Question: I'm trying to get robolectic junit tests workin in Android Studio. I've downloaded this sample <URL> and selected "Import non-android Studio project", and selected the top level 'build.gradle' file.
So here is a path to a test file which looks correct to me:
'''
robolectric-samples/android-api-21/src/test/java/com/example/activity/MainActivityTest.java
'''
But in android studio there is no sign of the *Test.java files.

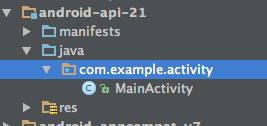
Answer: You need to install the <URL> for Android Studio to pick up the src/test/java folder.